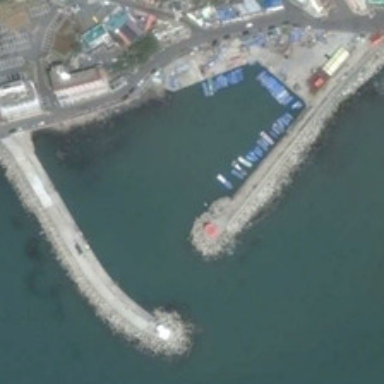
Some boats are in a port near some buildings .